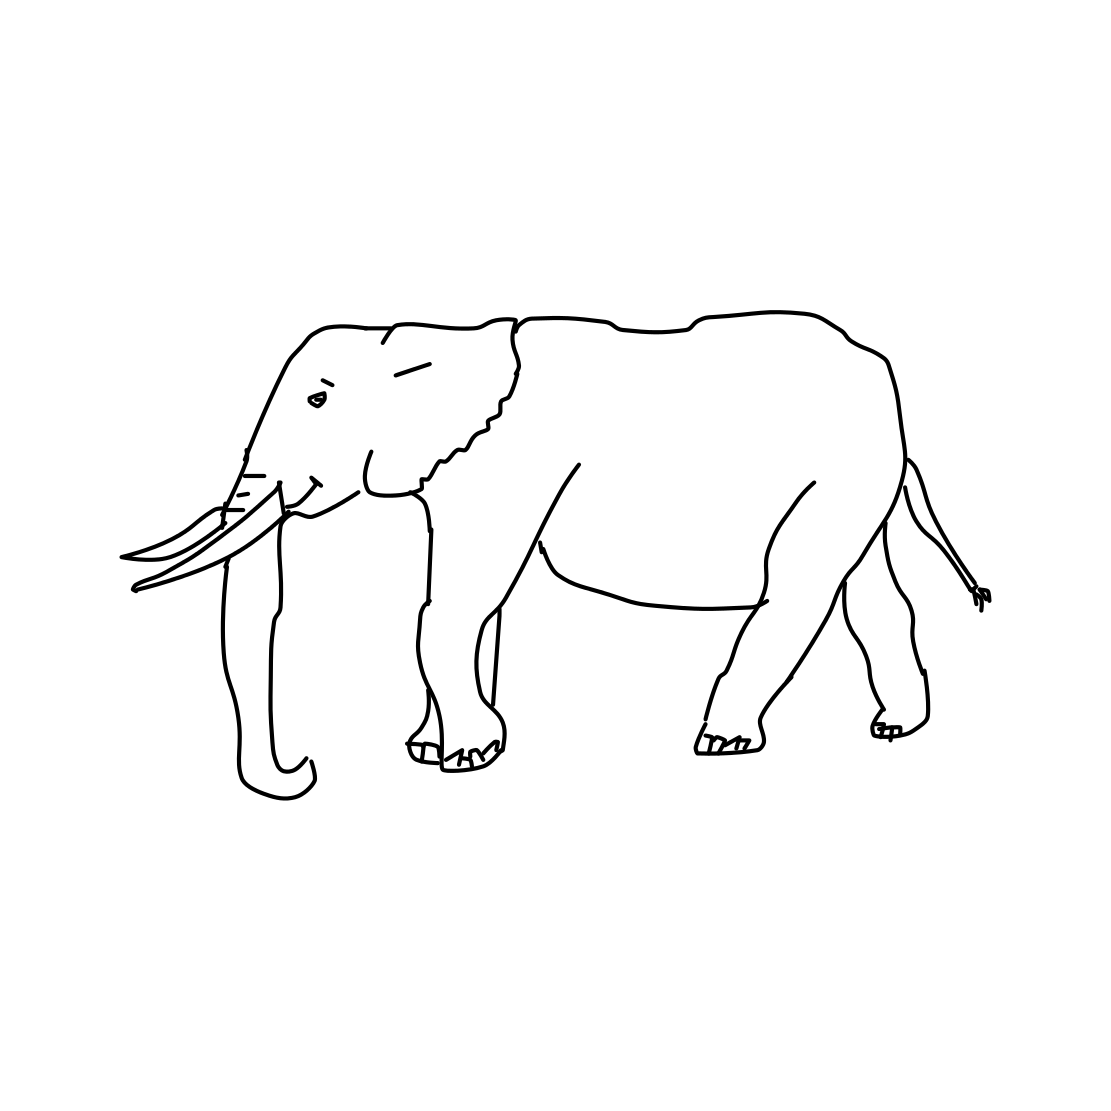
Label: elephant